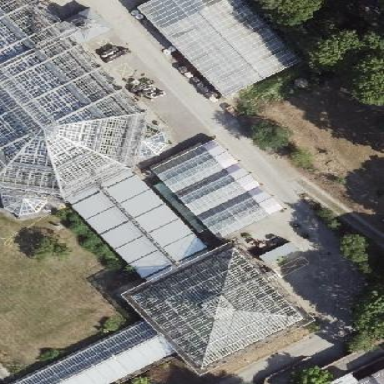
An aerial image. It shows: Greenhouse.